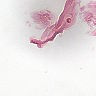
Metastatic tissue present: no